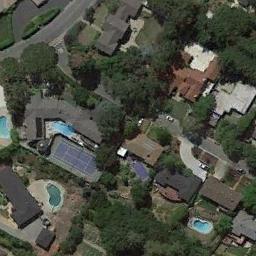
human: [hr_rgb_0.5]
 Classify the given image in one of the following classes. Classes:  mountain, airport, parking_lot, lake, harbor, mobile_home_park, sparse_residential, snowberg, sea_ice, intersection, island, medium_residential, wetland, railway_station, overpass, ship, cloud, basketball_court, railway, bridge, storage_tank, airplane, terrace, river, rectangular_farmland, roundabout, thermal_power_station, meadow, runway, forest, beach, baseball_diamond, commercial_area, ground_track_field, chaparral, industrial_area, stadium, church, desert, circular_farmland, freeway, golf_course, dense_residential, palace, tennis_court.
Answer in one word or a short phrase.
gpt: tennis_court